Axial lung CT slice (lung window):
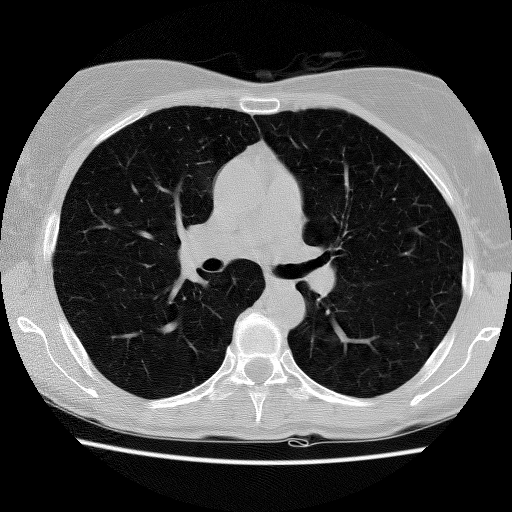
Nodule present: no